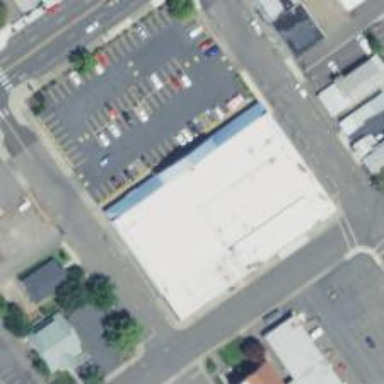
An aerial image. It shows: Supermarket.